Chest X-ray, AP view. Patient: 68 years old, sex M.
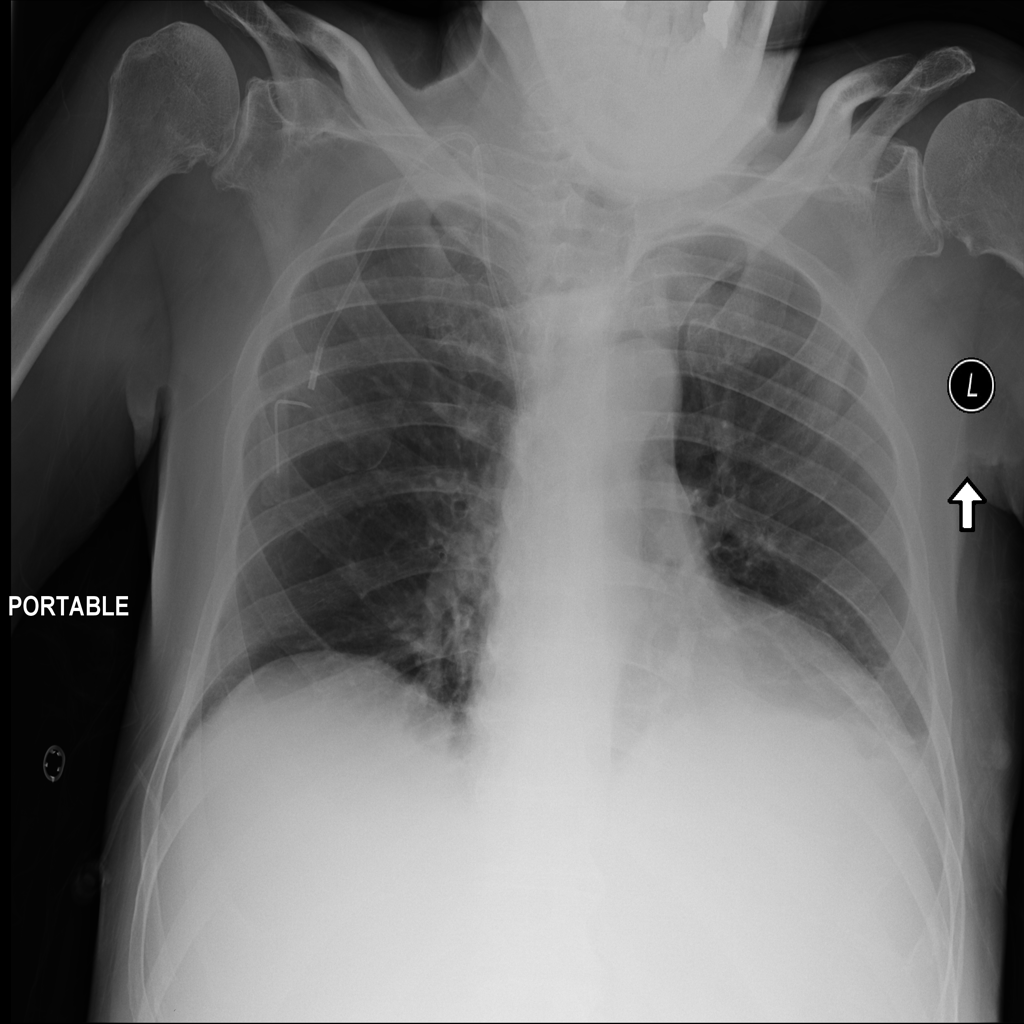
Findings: No Finding